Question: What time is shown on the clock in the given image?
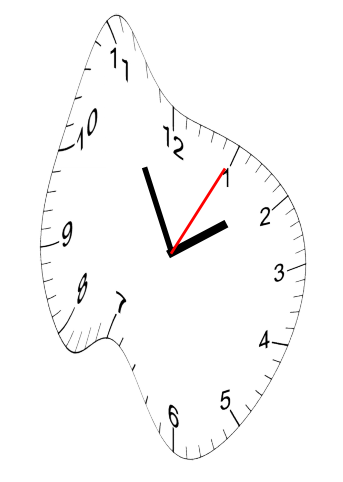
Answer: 01:55:05